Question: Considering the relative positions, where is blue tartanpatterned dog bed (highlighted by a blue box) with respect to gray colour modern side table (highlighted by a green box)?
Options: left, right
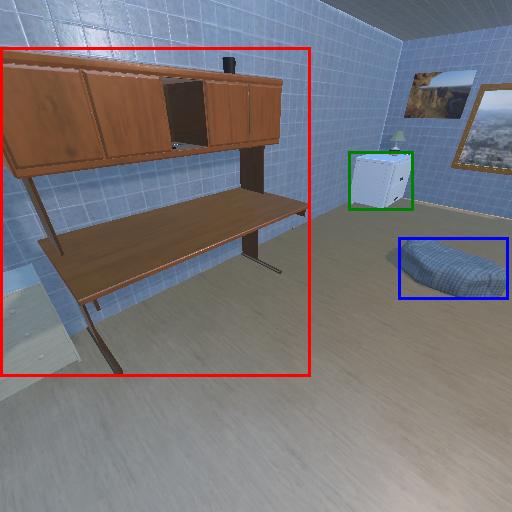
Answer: left